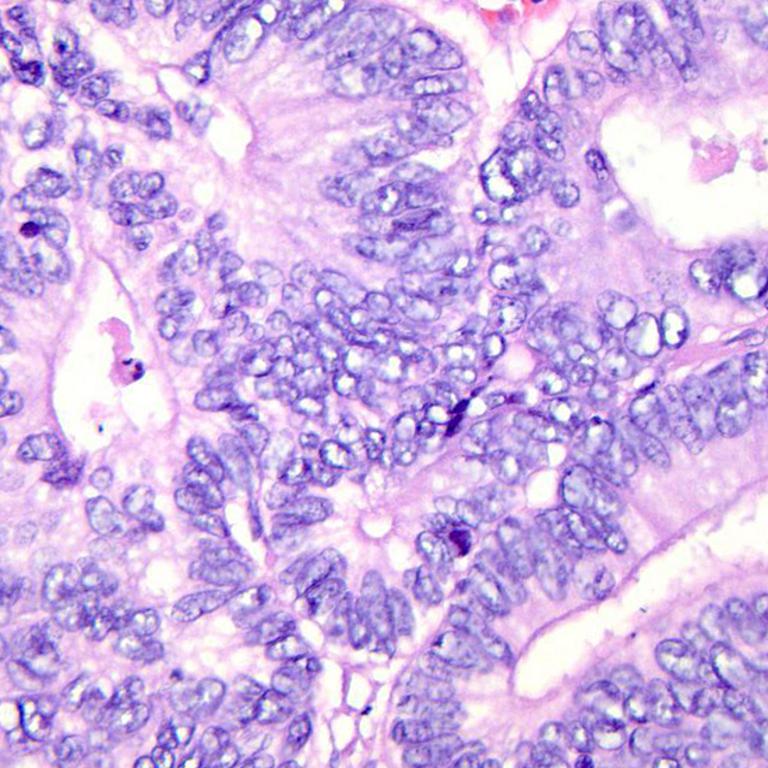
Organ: colon
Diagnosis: adenocarcinomas